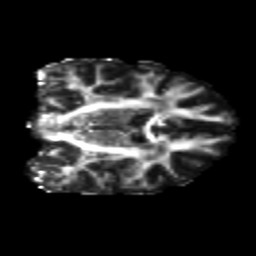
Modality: FA
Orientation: coronal
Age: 24
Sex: male
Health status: healthy
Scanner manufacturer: philips
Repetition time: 7.385 s
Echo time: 0.08599 s